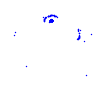
Particle: proton